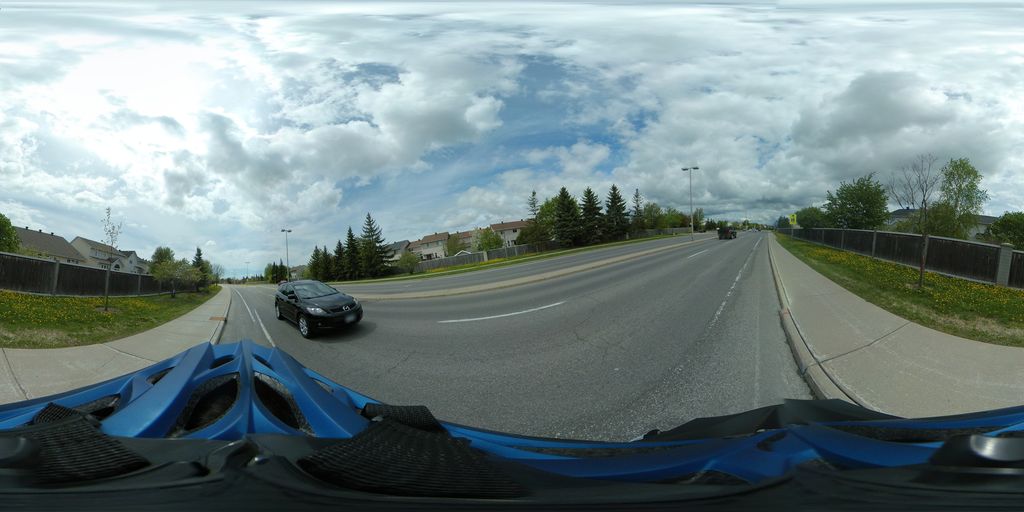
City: ottawa-gatineau